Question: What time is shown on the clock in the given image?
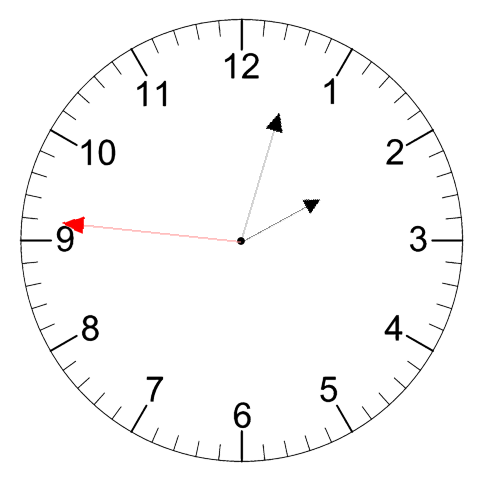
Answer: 02:02:46